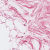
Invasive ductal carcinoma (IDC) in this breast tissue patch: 0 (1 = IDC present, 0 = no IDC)